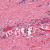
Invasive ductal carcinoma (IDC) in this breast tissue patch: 1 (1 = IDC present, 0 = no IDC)